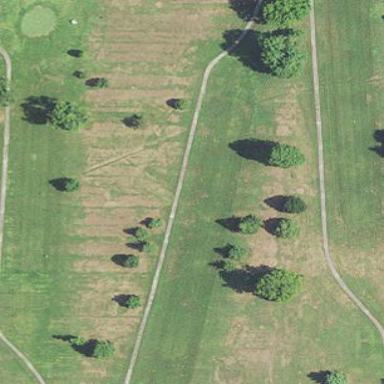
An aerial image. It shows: Golf fairway in the image.